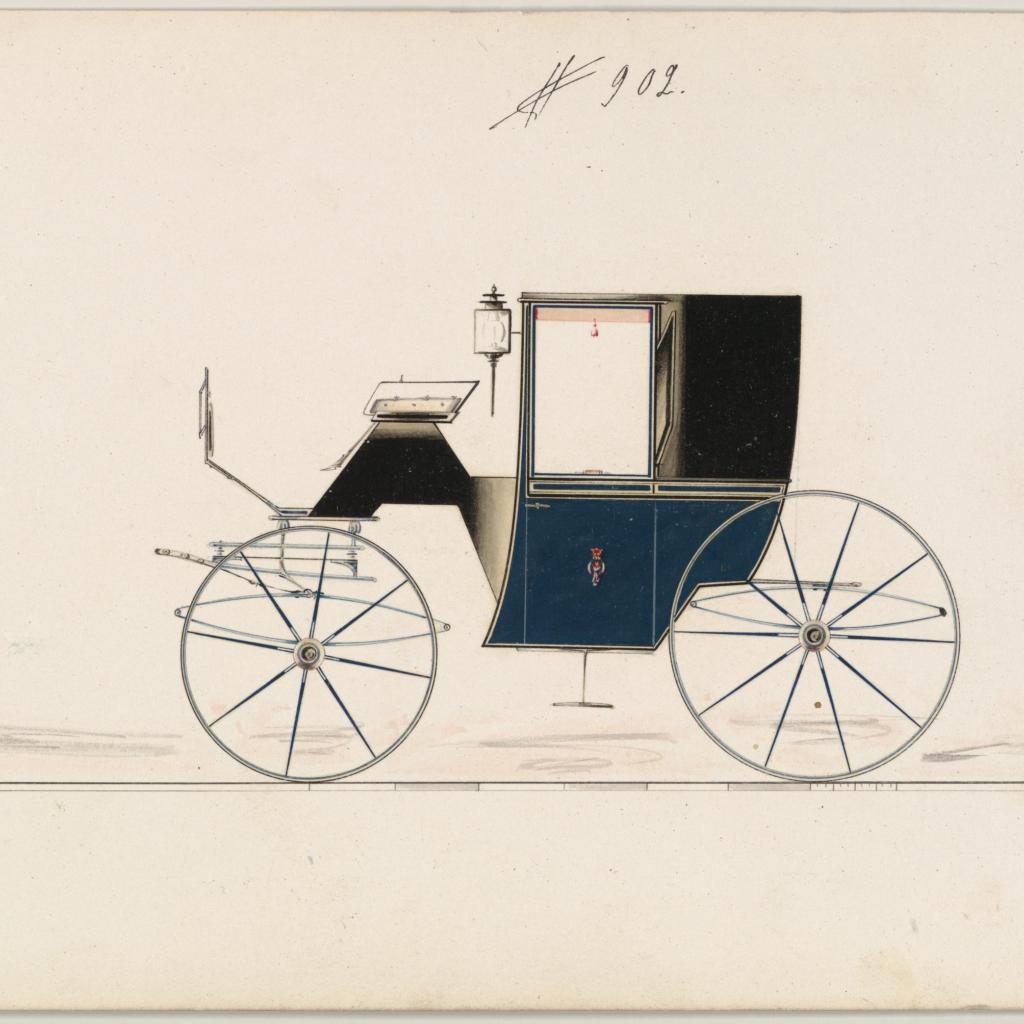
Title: Design for Brougham, no. 902
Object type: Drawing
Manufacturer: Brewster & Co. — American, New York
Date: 1850–70
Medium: Pen and black ink, watercolor and gouache with gum arabic
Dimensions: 5 7/8 x 9 in. (14.9 x 22.9 cm)
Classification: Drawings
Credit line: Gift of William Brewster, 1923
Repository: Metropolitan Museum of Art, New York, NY